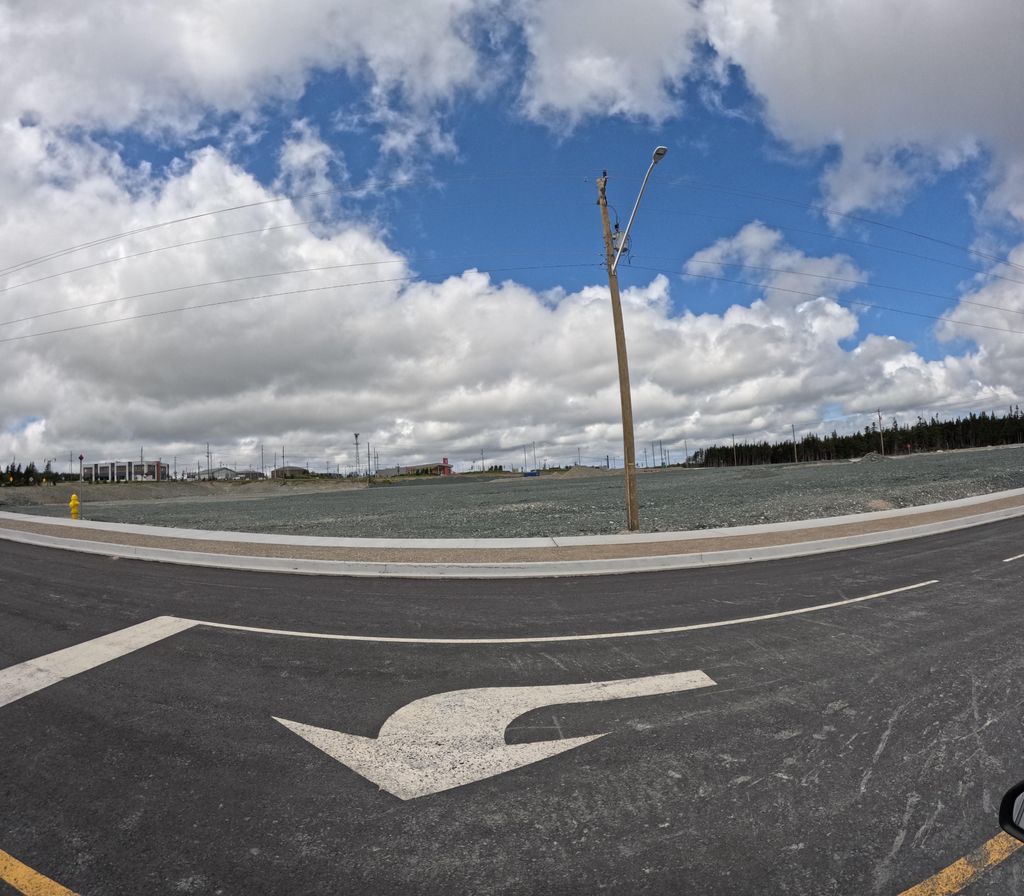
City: st_johns